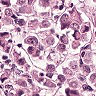
Metastatic tissue present: yes